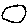
Label: circle